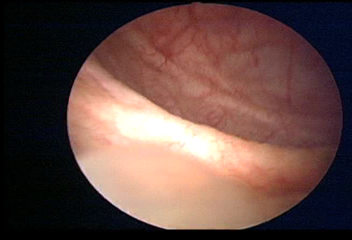
Modality: WLC
Class: Normal mucosa
Bladder cancer association: No